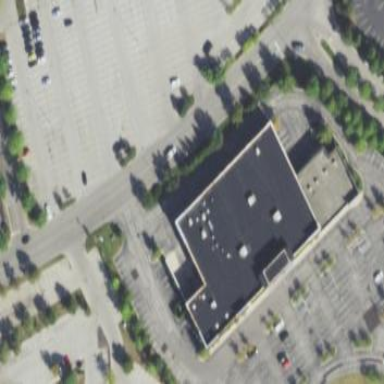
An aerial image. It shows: Building housing bowling alley.